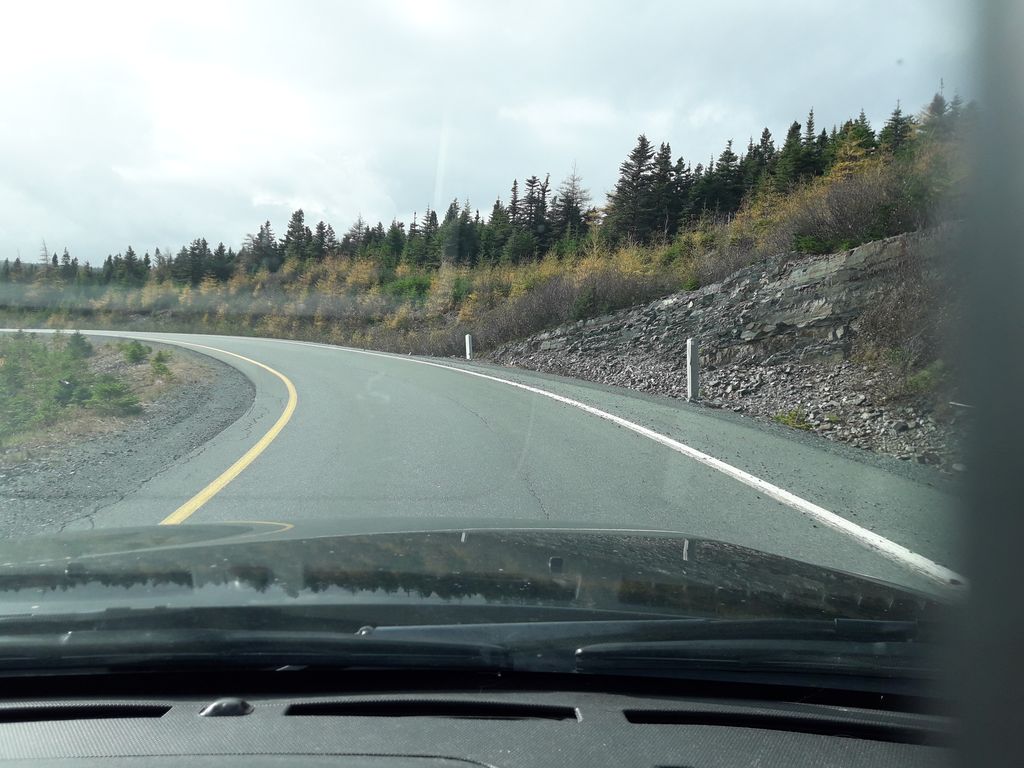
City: st_johns